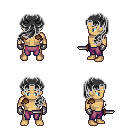
a pixel art fantasy rpg character, male body template, human, tanned skin, leather shoulder armor, magenta pants, gray princess hairstyle, metal gloves, dagger, four views (front, back, left, right), 2x2 character sprite sheet, small pixel art, hard edges, no anti-aliasing